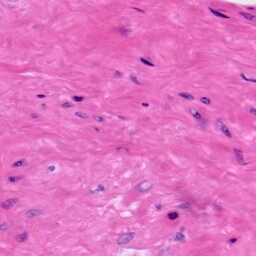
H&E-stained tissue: Prostate